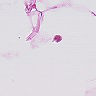
Metastatic tissue present: no